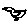
Label: bird